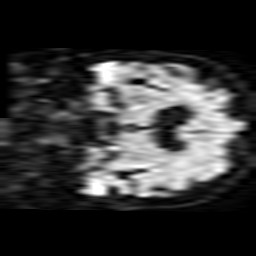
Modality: TRACE
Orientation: coronal
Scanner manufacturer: philips
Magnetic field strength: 1.5 T
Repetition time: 3.119 s
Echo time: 0.06279 s